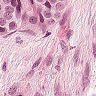
Metastatic tissue present: yes